Question: I wrote the following program that plots the shape as shown after the code:
'''
length = 100
a = 50
b = 0
n = 2
alpha = np.radians(25.)
d = 18
x_nose = np.linspace(0,a,50)
r_nose = (0.5*d*(1. - ((x_nose-a)/a)**2.)**(1./n))
x_mid = np.linspace(a,(a+b),2)
r_mid = (((d/2) * np.ones(2)))
x_tail = np.linspace((a+b),length,50)
l_tail = (length - a - b)
r_tail = (0.5*d - ((3*d)/(2*l_tail**2) - np.tan(alpha)/l_tail)*(x_tail-a-b)**2 + (d/l_tail**3 - np.tan(alpha)/l_tail**2)*(x_tail-a-b)**3)
line1 = plt.plot(x_nose,r_nose,'k',x_mid,r_mid,'k',x_tail,r_tail,'k')
line2 = plt.plot(x_nose,-r_nose,'k',x_mid,-r_mid,'k',x_tail,-r_tail,'k')
plt.axis('equal')
plt.setp([line1,line2], linewidth=2)
plt.show()
'''

The formulas used to calculate the shape are however defined for 'length = 100'.
How can I scale the entire figure for a variable 'length'?
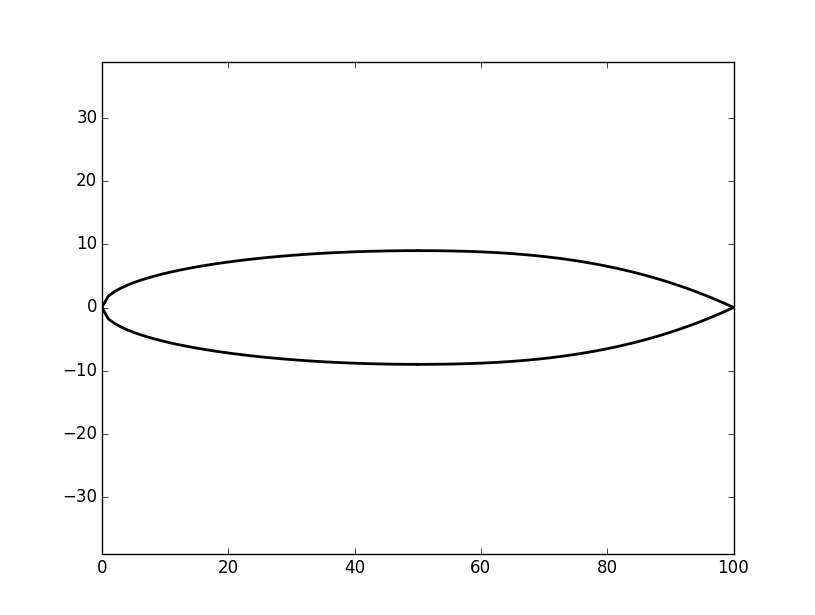
Answer: You can apply a scaling factor, or even a linear transform, to each of the vectors that you're plotting
'''
ax = 0.1 ; bx = -5.0 ; fx = lambda x: ax*x+bx
plt.plot(fx(x_head), r_head, fx(x_mid), r_mid, fx(x_tail), r_tail)
...
'''
In the example above, I've just applied the scaling so that the x-axis limits are [-5, 5] and I didn't change the scaling on 'r', but you can apply the same scaling, or a different one, to the 'r' vectors as you please.